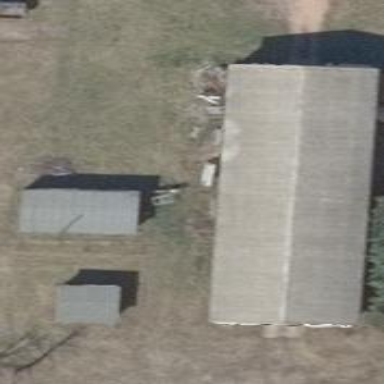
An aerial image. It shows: Farm auxiliary building with gabled roof oriented along the structure. The roof is light gray in color.